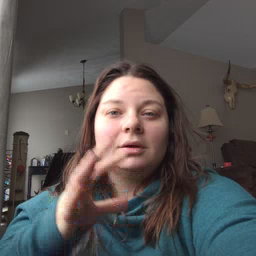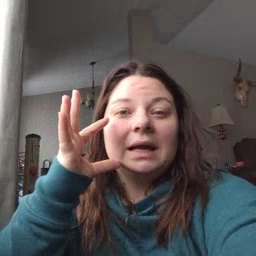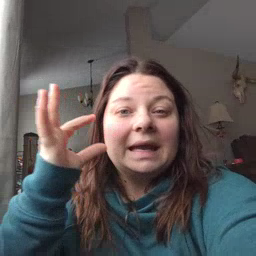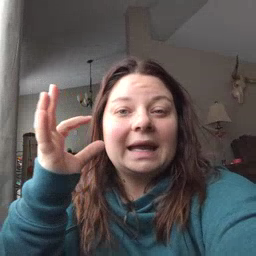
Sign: kitty